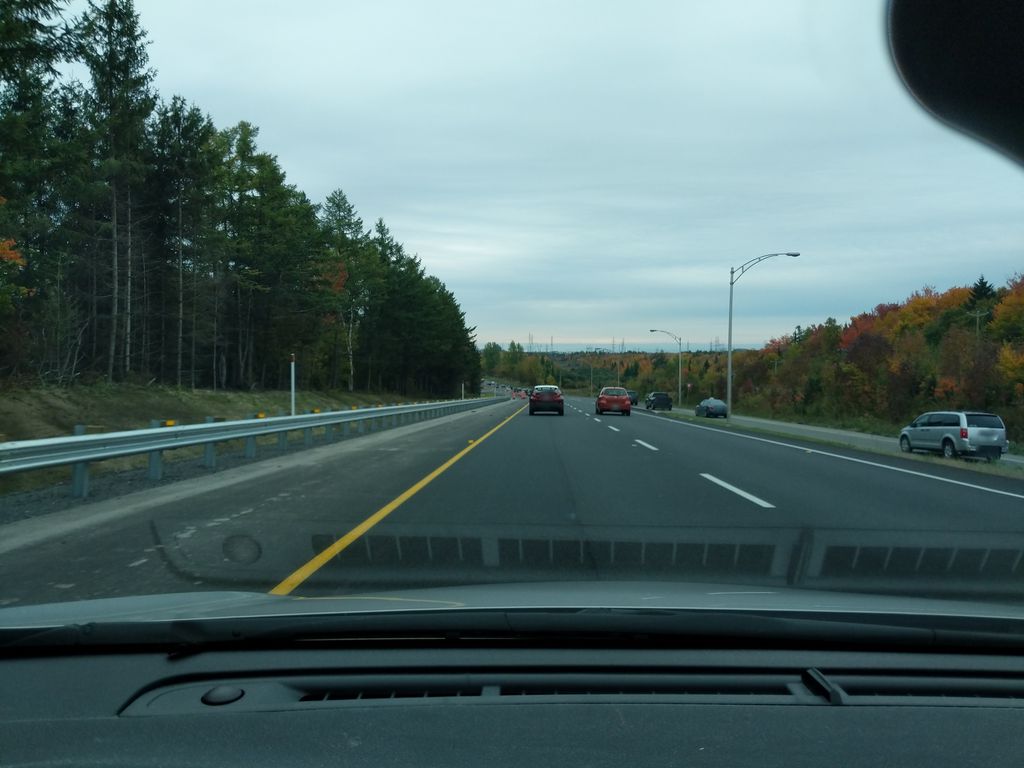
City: quebec_city